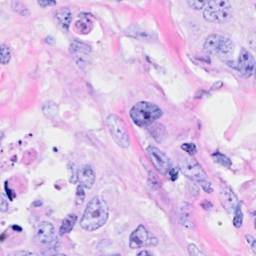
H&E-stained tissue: Breast